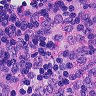
Metastatic tissue present: no